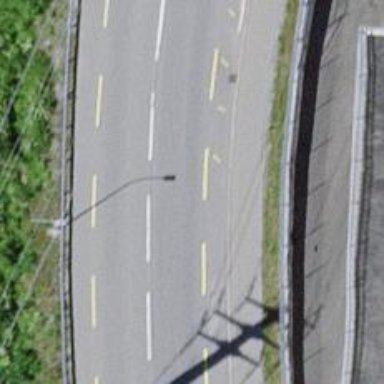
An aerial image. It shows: Unclassified road with asphalt surface. There is cycle lane on both sides of the road.